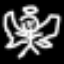
Label: angel